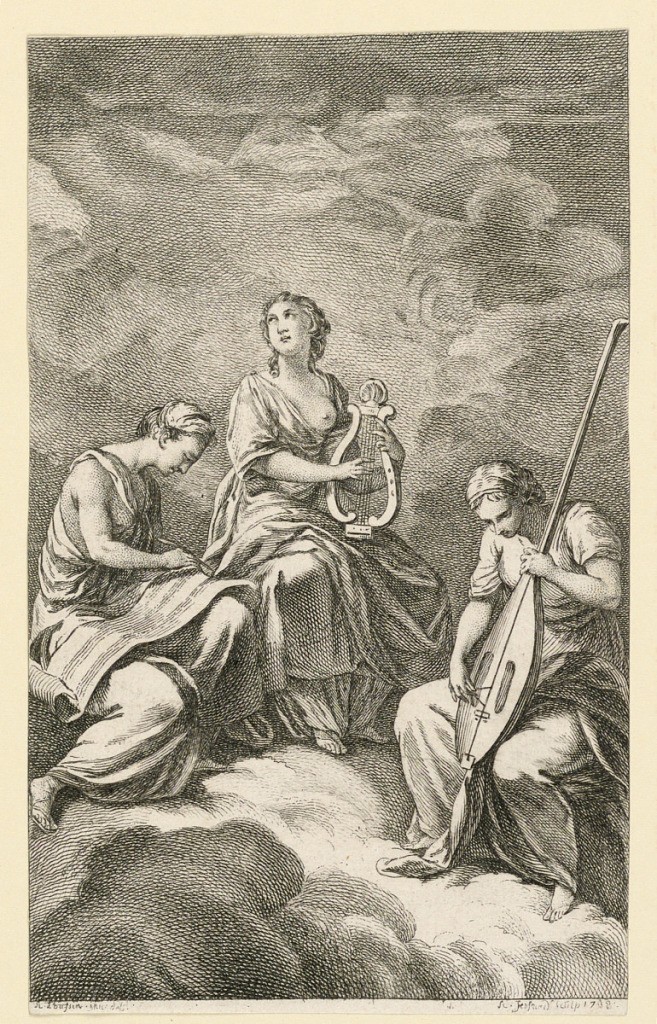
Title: Three Musical Graces
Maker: Étienne Fessard, French, 1714–1777
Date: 1758
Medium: Engraving on paper
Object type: Print
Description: Three female figures seated on clouds are shown making music; that on the left composes; the center one plays a lyre, and the one on the right is playing a kind of voila de gamba.